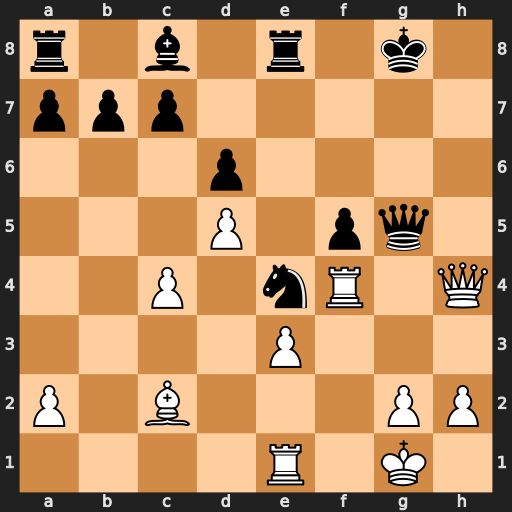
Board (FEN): r1b1r1k1/ppp5/3p4/3P1pq1/2P1nR1Q/4P3/P1B3PP/4R1K1
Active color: w
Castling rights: -
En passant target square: -
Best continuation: Rxe4 Qxh4 Rxh4